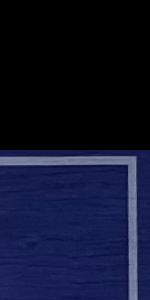
Label: Empty